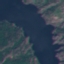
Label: River